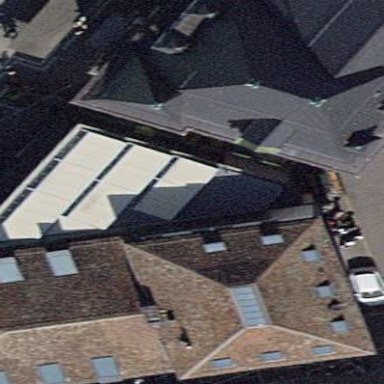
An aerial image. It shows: Building with flat roof.